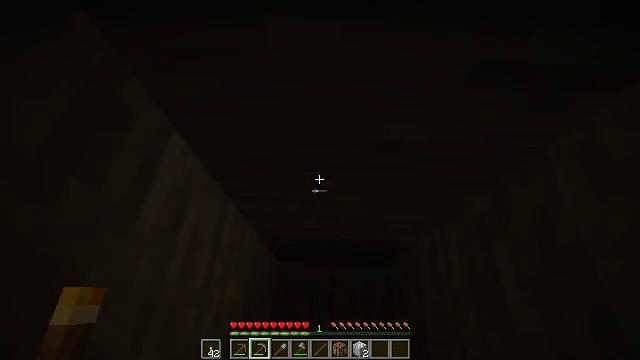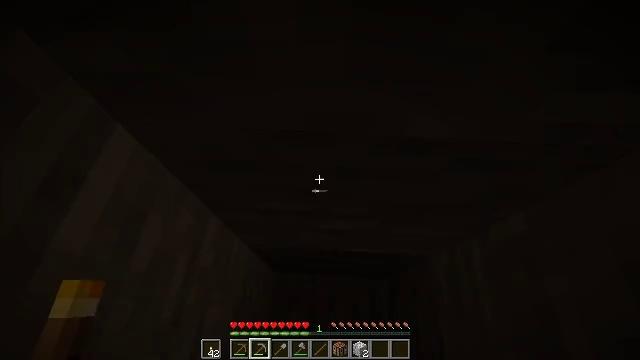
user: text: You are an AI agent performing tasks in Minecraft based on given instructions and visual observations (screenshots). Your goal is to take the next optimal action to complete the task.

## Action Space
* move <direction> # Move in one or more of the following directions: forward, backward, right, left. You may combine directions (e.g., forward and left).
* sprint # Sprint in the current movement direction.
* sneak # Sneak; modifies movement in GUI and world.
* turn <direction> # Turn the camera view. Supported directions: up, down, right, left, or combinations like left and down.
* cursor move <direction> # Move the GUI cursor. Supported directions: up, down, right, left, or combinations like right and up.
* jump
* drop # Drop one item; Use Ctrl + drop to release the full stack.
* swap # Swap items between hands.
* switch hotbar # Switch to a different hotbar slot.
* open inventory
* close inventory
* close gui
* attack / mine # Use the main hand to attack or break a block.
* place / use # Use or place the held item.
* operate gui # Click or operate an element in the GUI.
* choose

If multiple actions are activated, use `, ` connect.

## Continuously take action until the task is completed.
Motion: motion action
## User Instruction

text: Mine stone underground.
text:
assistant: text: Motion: move forward
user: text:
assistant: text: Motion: no_op